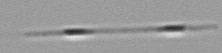
Label: Leptocylindrus